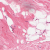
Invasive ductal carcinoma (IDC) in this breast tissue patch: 0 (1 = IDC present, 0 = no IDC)